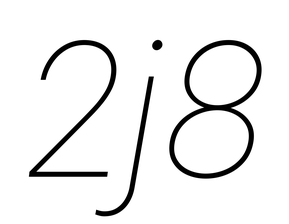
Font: Roboto-Italic_Thin_Italic